Question:
*
> (Legend) Blue-mainpanel, Red-upanel, Black-ulpanel, Green-urpanel
*
So I have the same code for both the Applet and the JFrame. As you can see, with the 'setsize() as same, both of them produce different results. I cannot figure out how to make my Applet behave the same way.
'''
import java.applet.Applet;
import java.awt.BorderLayout;
import java.awt.Color;
import java.awt.GridBagConstraints;
import java.awt.GridBagLayout;
import java.awt.GridLayout;
import java.awt.Insets;
import javax.swing.BorderFactory;
import javax.swing.JLabel;
import javax.swing.JPanel;
import javax.swing.JTextArea;
import javax.swing.JTextField;
public class Test2 extends Applet {
JPanel mainpanel = new JPanel();
JPanel upanel = new JPanel();
JPanel dpanel = new JPanel();
JPanel ulpanel = new JPanel();
JPanel urpanel = new JPanel();
JPanel dlpanel = new JPanel();
JPanel drpanel = new JPanel();
JLabel l1 = new JLabel("Label 1");
JLabel l2 = new JLabel("Label 2");
JLabel l3 = new JLabel("Label 3");
JLabel l4 = new JLabel("Label 4");
JTextField tb1 = new JTextField();
JTextField tb2 = new JTextField();
JTextField tb3 = new JTextField();
JTextArea ta1 = new JTextArea();
public void init() {
mainpanel.setBorder(BorderFactory.createLineBorder(Color.blue, 2));
ulpanel.setBorder(BorderFactory.createLineBorder(Color.black, 2));
urpanel.setBorder(BorderFactory.createLineBorder(Color.green, 2));
upanel.setBorder(BorderFactory.createLineBorder(Color.red, 2));
mainpanel.setLayout(new GridLayout(1, 1));
upanel.setLayout(new GridLayout(1, 2));
urpanel.setLayout(new BorderLayout());
urpanel.add(ta1,BorderLayout.CENTER);
ulpanel.setLayout(new GridBagLayout());
GridBagConstraints g = new GridBagConstraints();
g.ipadx = 2;
g.ipady = 2;
g.insets = new Insets(2, 2, 2, 2);
// g.anchor = GridBagConstraints.EAST;
g.gridx = 0; g.gridy = 0;
ulpanel.add(l1, g);
g.gridx = 0; g.gridy = 1;
ulpanel.add(l2, g);
g.gridx = 2; g.gridy = 1;
ulpanel.add(l3, g);
g.gridx = 0; g.gridy = 2;
ulpanel.add(l4, g);
g.gridwidth = GridBagConstraints.REMAINDER;
g.fill = GridBagConstraints.HORIZONTAL;
// g.anchor = GridBagConstraints.WEST;
g.weightx = 1;
g.gridx = 1; g.gridy = 0;
ulpanel.add(tb1, g);
g.gridwidth = 1;
g.gridx = 1; g.gridy = 1;
ulpanel.add(tb2,g);
g.gridx = 3; g.gridy = 1;
ulpanel.add(tb3,g);
upanel.add(ulpanel);
upanel.add(urpanel);
mainpanel.add(upanel);
add(mainpanel);
}
}
'''
I've tried to embed the Applet in HTML and specify the size there, but still, only the outer 'shell' of the Applet takes that shell and not the inner Panel which I've added onto the applet.
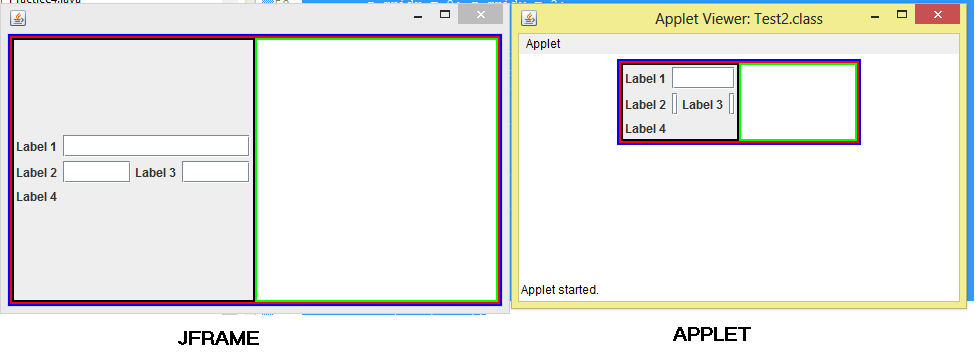
Answer: +1 for SSCCE
1)I would not mix Swing components with AWT 'Applet' rather use 'JApplet' instead.
'''
public class Test2 extends JApplet {
'''
2) Use 'SwingUtilities.invokeAndWait()' block to wrap up your UI creation in overridden 'init()' <URL>.
Like so (Exception Handling omitted).
'''
@Override
public void init() {
try {
SwingUtilities.invokeAndWait(new Runnable() {
@Override
public void run() {
//create UI here
}
});
}
'''
Seems like it works for me or am I missing something?:

'''
import java.awt.BorderLayout;
import java.awt.Color;
import java.awt.GridBagConstraints;
import java.awt.GridBagLayout;
import java.awt.GridLayout;
import java.awt.Insets;
import java.lang.reflect.InvocationTargetException;
import javax.swing.BorderFactory;
import javax.swing.JApplet;
import javax.swing.JLabel;
import javax.swing.JPanel;
import javax.swing.JTextArea;
import javax.swing.JTextField;
import javax.swing.SwingUtilities;
public class Test extends JApplet {
JPanel mainpanel = new JPanel();
JPanel upanel = new JPanel();
JPanel dpanel = new JPanel();
JPanel ulpanel = new JPanel();
JPanel urpanel = new JPanel();
JPanel dlpanel = new JPanel();
JPanel drpanel = new JPanel();
JLabel l1 = new JLabel("Label 1");
JLabel l2 = new JLabel("Label 2");
JLabel l3 = new JLabel("Label 3");
JLabel l4 = new JLabel("Label 4");
JTextField tb1 = new JTextField();
JTextField tb2 = new JTextField();
JTextField tb3 = new JTextField();
JTextArea ta1 = new JTextArea();
@Override
public void init() {
try {
SwingUtilities.invokeAndWait(new Runnable() {
@Override
public void run() {
initComponents();
}
});
} catch (InterruptedException ex) {
ex.printStackTrace();
} catch (InvocationTargetException ex) {
ex.printStackTrace();
}
}
private void initComponents() {
mainpanel.setBorder(BorderFactory.createLineBorder(Color.blue, 2));
ulpanel.setBorder(BorderFactory.createLineBorder(Color.black, 2));
urpanel.setBorder(BorderFactory.createLineBorder(Color.green, 2));
upanel.setBorder(BorderFactory.createLineBorder(Color.red, 2));
mainpanel.setLayout(new GridLayout(1, 1));
upanel.setLayout(new GridLayout(1, 2));
urpanel.setLayout(new BorderLayout());
urpanel.add(ta1, BorderLayout.CENTER);
ulpanel.setLayout(new GridBagLayout());
GridBagConstraints g = new GridBagConstraints();
g.ipadx = 2;
g.ipady = 2;
g.insets = new Insets(2, 2, 2, 2);
// g.anchor = GridBagConstraints.EAST;
g.gridx = 0;
g.gridy = 0;
ulpanel.add(l1, g);
g.gridx = 0;
g.gridy = 1;
ulpanel.add(l2, g);
g.gridx = 2;
g.gridy = 1;
ulpanel.add(l3, g);
g.gridx = 0;
g.gridy = 2;
ulpanel.add(l4, g);
g.gridwidth = GridBagConstraints.REMAINDER;
g.fill = GridBagConstraints.HORIZONTAL;
// g.anchor = GridBagConstraints.WEST;
g.weightx = 1;
g.gridx = 1;
g.gridy = 0;
ulpanel.add(tb1, g);
g.gridwidth = 1;
g.gridx = 1;
g.gridy = 1;
ulpanel.add(tb2, g);
g.gridx = 3;
g.gridy = 1;
ulpanel.add(tb3, g);
upanel.add(ulpanel);
upanel.add(urpanel);
mainpanel.add(upanel);
add(mainpanel);
}
}
'''
I see (after reading @AndrewThompson comment) you might be talking about the size and why everything is squashed? well as he said, with a'JFrame' you can set the size or call 'pack()' which will set the size of the frame to fit its components.
For an 'Applet'/'JApplet' however you will change the size via the HTML launcher. Find this in the HTML and changing it as you need:
'''
<applet width="600" height="600"> <!-- ALTER WIDTH AND HEIGHT HERE -->
<param name="jnlp_href" value="launch.jnlp"/>
</applet>
'''
There also might be this which too would need to be altered:
'''
<script>
var attributes = {
code: "Test",
archive: "TestJApplet.jar",
width: 600, <!-- ALTER WIDTH HERE -->
height: 600 <!-- ALTER HEIGHT HERE -->
};
var parameters = {jnlp_href:"launch.jnlp"}; <!-- Applet Parameters -->
var version = "1.7"; <!-- Required Java Version -->
deployJava.runApplet(attributes, parameters, version);
</script>
'''